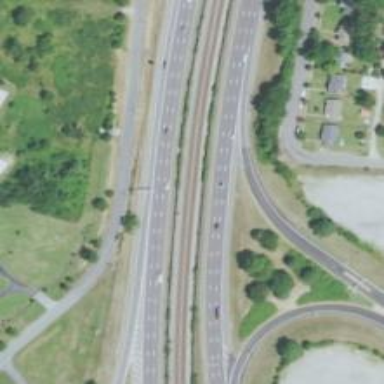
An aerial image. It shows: Motorway junction.